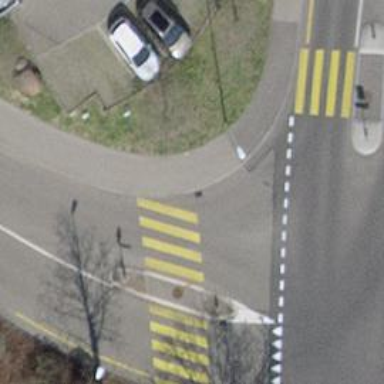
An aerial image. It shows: Kerb serving as barrier.